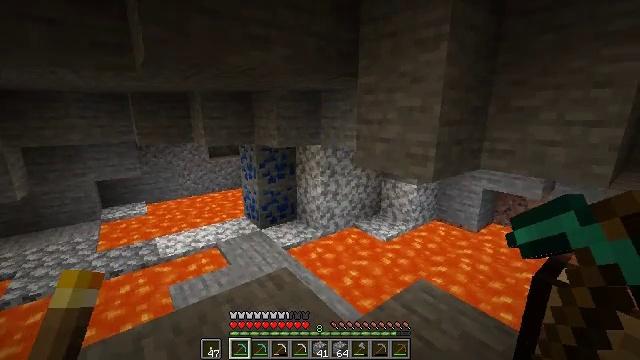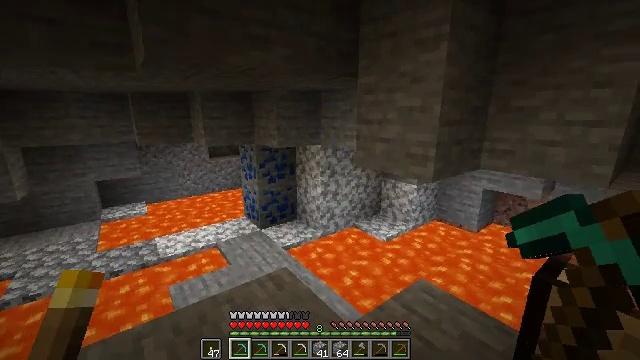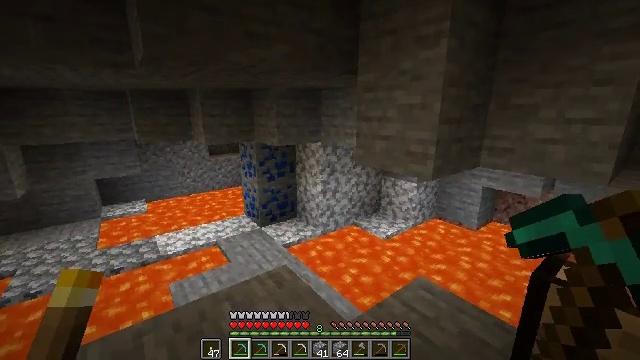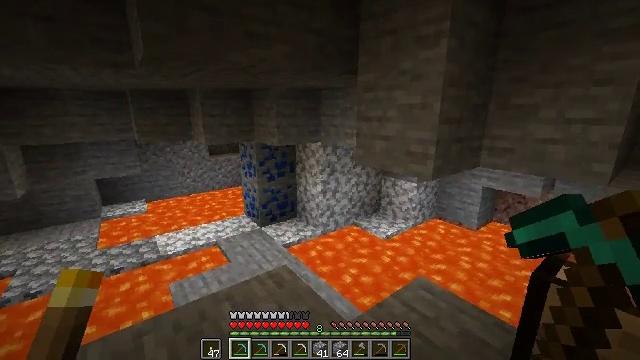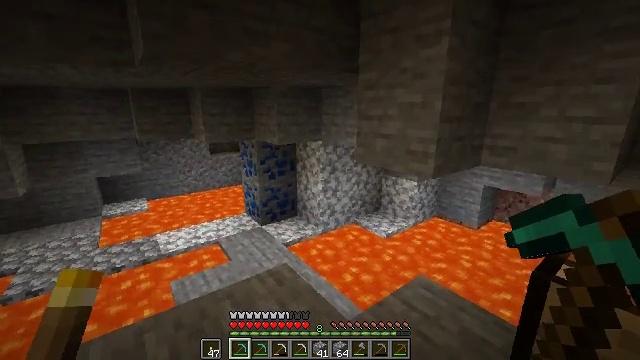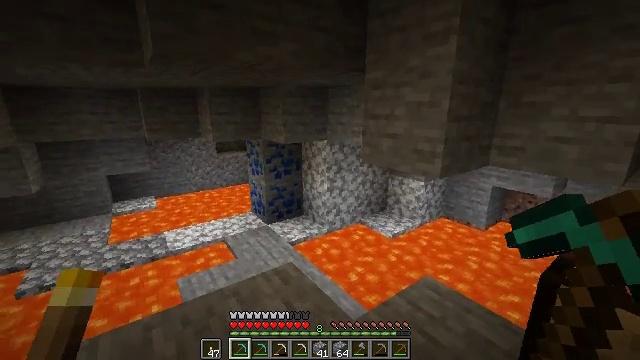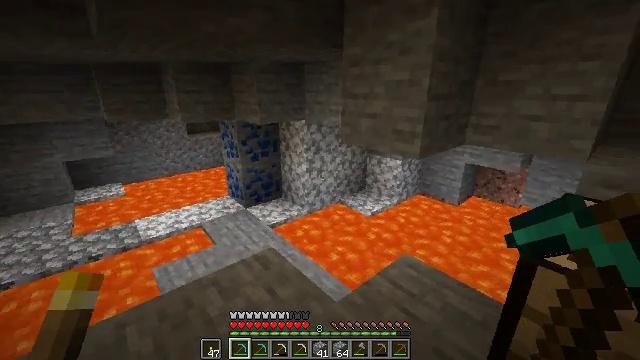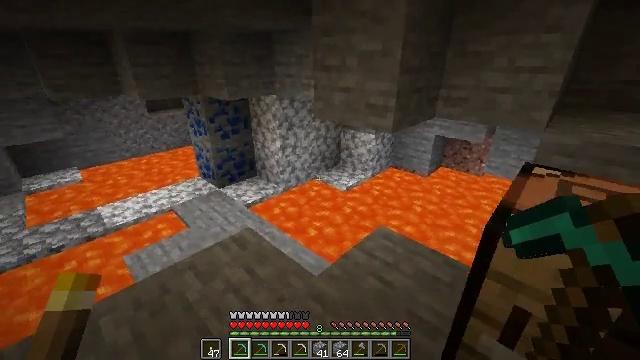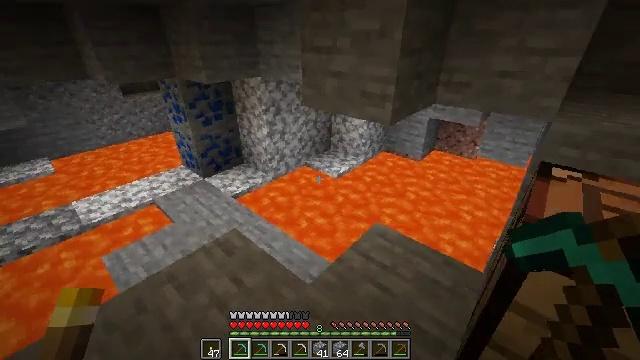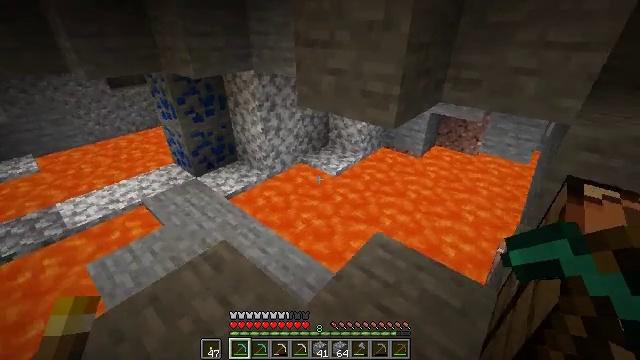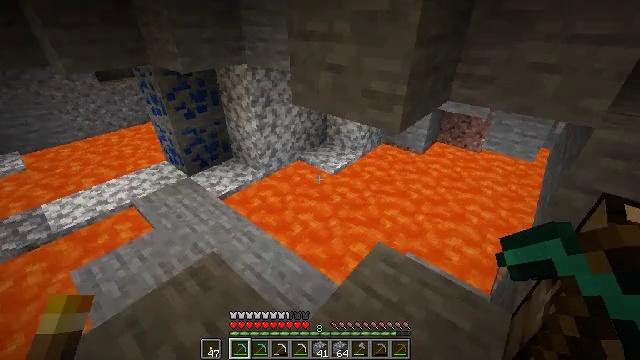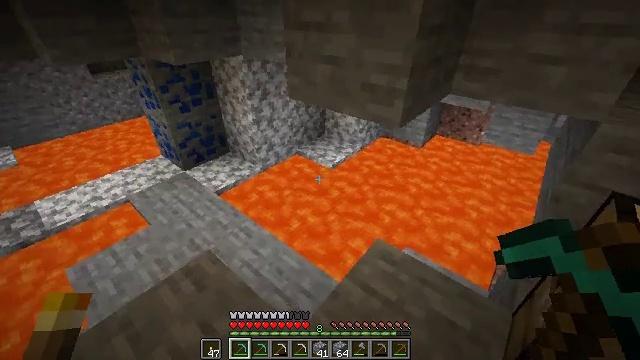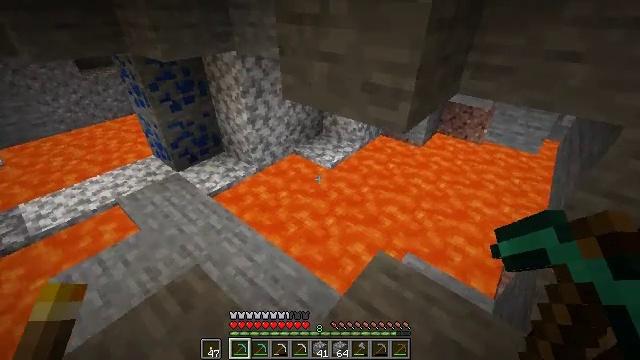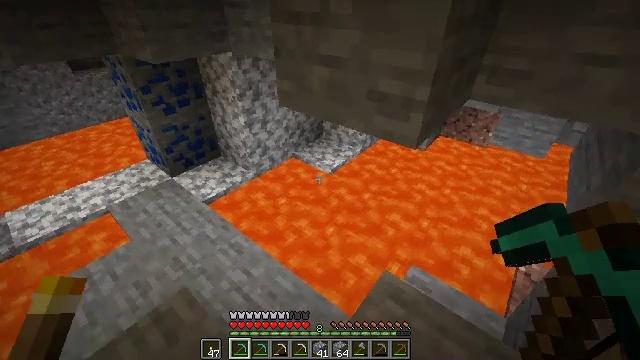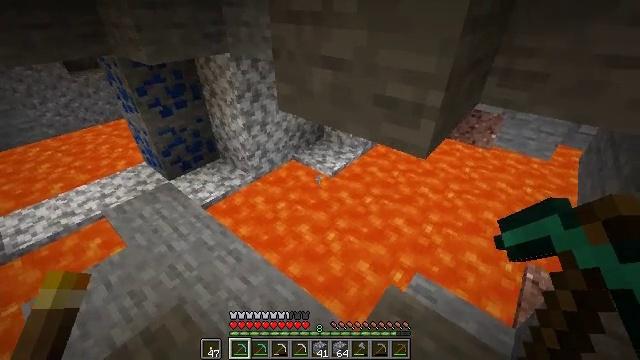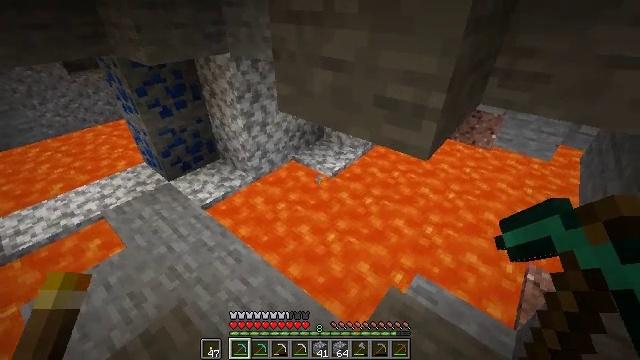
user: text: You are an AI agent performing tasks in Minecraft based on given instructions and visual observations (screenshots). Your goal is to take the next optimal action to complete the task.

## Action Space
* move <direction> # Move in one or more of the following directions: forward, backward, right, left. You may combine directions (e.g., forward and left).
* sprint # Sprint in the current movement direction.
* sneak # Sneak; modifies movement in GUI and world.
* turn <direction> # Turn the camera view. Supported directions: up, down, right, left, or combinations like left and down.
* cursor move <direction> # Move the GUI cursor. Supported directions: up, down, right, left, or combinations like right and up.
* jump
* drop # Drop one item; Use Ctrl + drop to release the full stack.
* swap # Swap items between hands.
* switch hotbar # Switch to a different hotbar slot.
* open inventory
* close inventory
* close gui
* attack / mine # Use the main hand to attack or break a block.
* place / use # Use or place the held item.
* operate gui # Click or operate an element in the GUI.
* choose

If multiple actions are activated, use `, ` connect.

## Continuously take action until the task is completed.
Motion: motion action
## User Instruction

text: Drop a diamond pickaxe.
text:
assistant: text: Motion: no_op
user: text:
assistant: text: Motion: no_op
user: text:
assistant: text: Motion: no_op
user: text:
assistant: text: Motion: no_op
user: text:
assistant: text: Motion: turn left
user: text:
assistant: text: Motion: move forward, turn right and down
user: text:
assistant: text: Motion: move forward, turn right and down
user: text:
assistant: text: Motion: move forward, turn right and down
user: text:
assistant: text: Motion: move forward, turn down
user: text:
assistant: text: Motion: move forward, turn down
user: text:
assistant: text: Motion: move forward, turn down
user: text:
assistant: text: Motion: move forward, turn down
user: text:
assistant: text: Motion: no_op
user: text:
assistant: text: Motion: no_op
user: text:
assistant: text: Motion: no_op
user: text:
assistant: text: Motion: no_op
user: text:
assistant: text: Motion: no_op
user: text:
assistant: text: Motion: no_op
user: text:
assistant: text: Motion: no_op
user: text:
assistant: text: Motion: no_op
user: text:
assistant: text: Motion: no_op
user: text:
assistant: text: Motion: no_op
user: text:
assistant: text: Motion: no_op
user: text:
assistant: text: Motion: turn right
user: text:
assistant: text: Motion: move back, turn right and up
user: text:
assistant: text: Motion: move back, turn right and up
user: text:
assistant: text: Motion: move back, turn right and up
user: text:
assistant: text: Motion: move back, turn right and up
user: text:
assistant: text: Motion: move back, turn right and up
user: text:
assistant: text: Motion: turn right and up